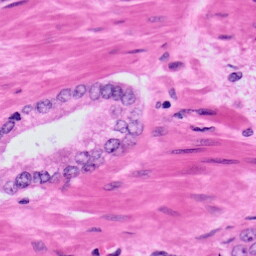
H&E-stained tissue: Prostate